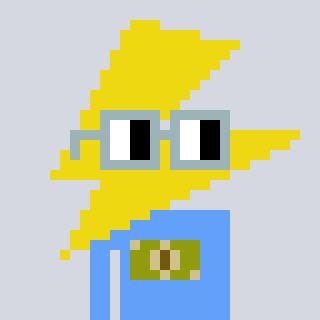
a pixel art character with square dark gray glasses, a lightning bolt-shaped head and a blue-colored body on a cool background